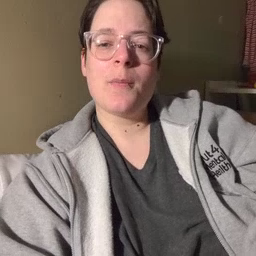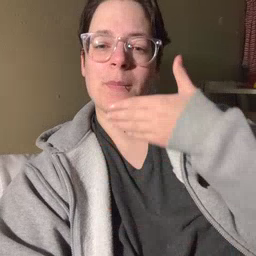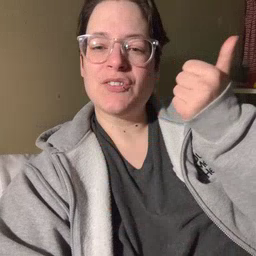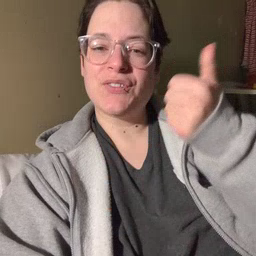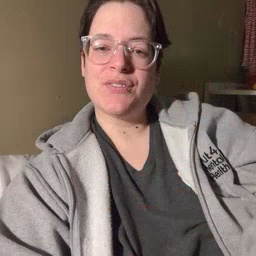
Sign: better